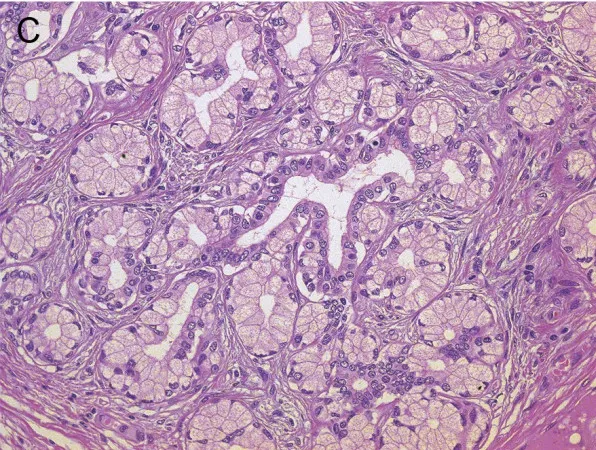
Histological findings of the resected specimen. HE stain, 40x (C) Acini and ducts are well-preserved without nuclear atypia. HE stain, 200x.
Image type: pathology (h&e)